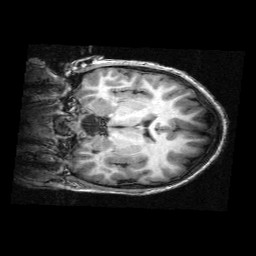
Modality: T1w
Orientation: coronal
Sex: male